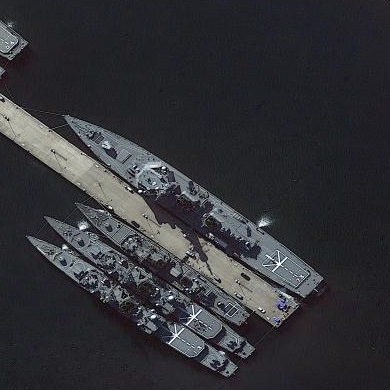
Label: destroyer